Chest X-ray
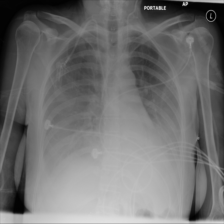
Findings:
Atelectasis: negative
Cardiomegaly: negative
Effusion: negative
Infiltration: negative
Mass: negative
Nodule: negative
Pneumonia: negative
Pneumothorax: negative
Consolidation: negative
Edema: negative
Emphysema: negative
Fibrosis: negative
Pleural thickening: negative
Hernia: negative